Question: Github released their own native client on the Mac. Upon launching the client, you will get this welcome panel:

In Cocoa framework, how to create something like it?
On a side note, they don't use Cocoa. They use <URL>
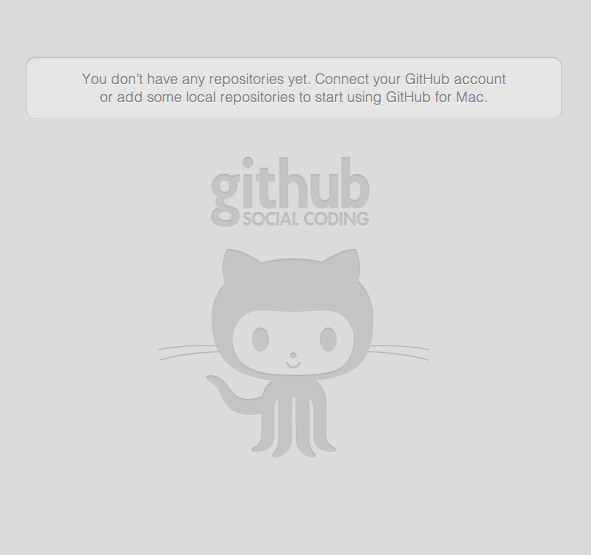
Answer: An NSImageView would display a background image just fine ...